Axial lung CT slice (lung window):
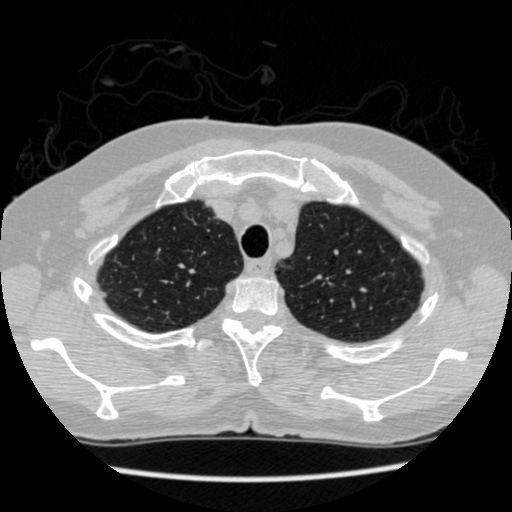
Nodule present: no